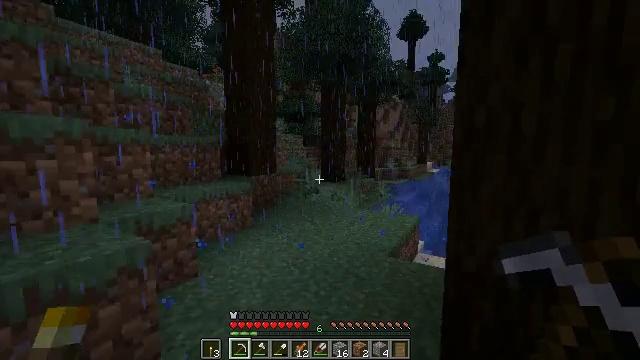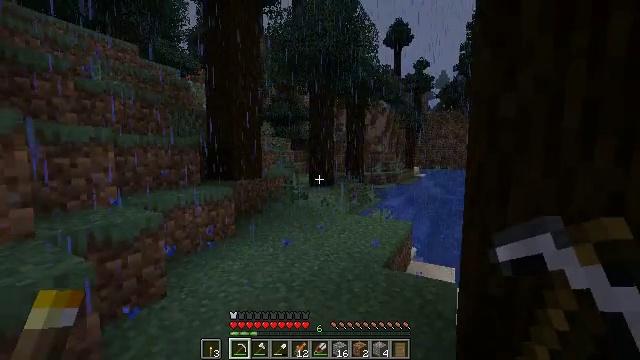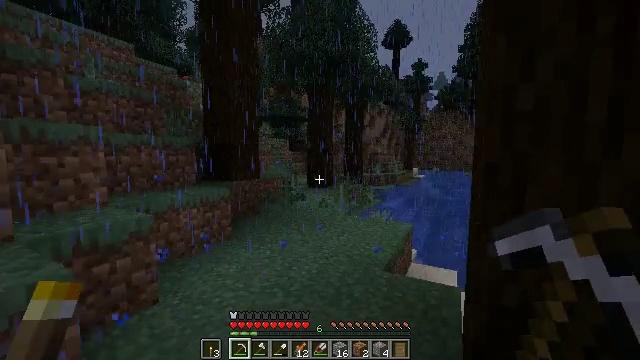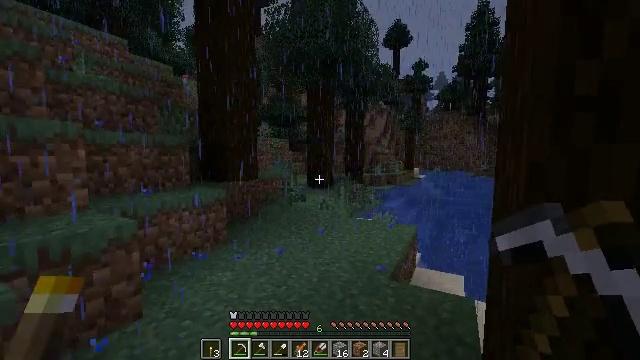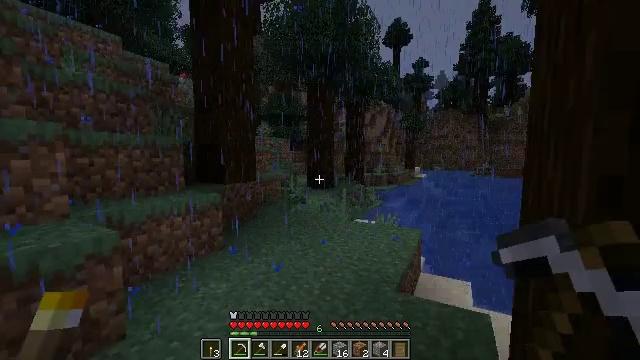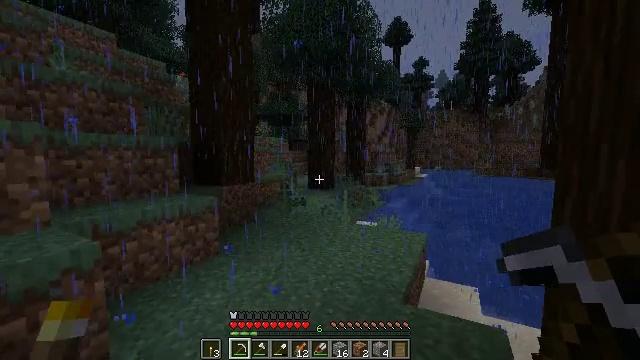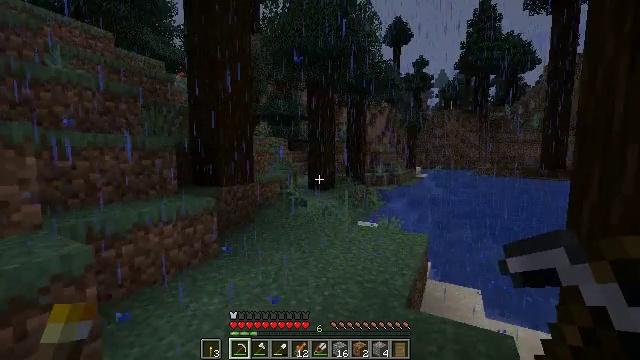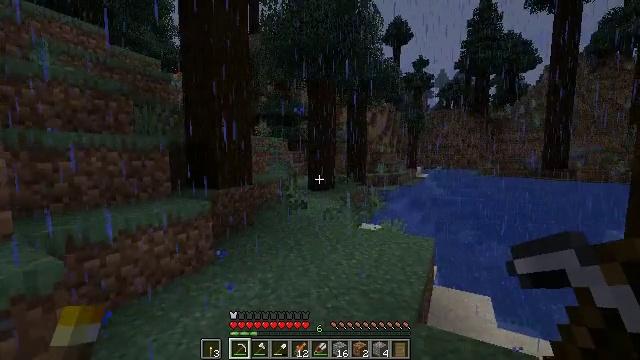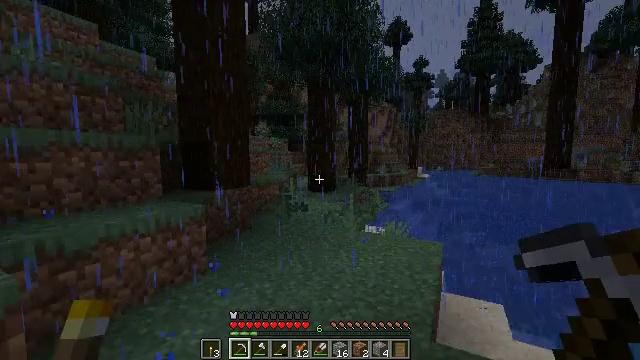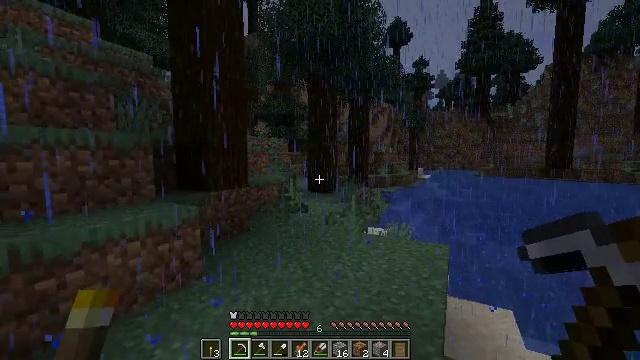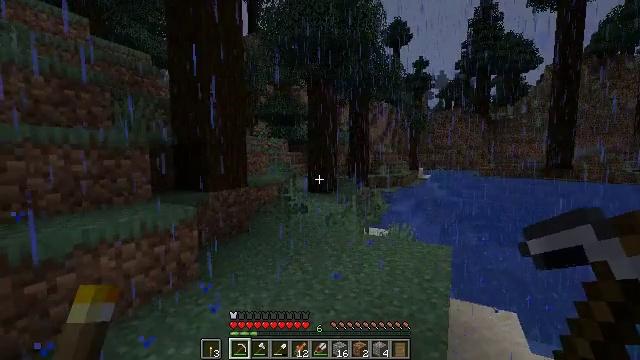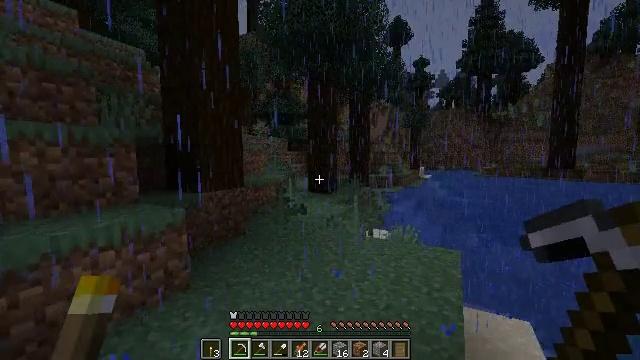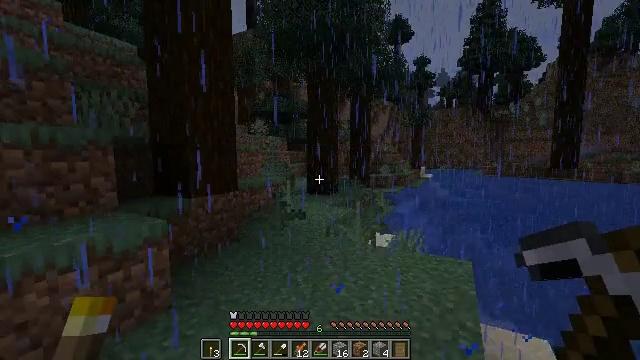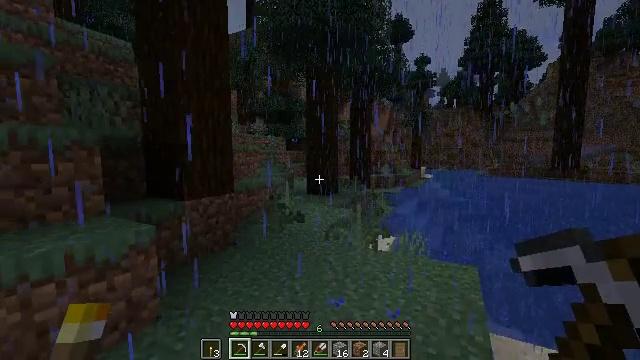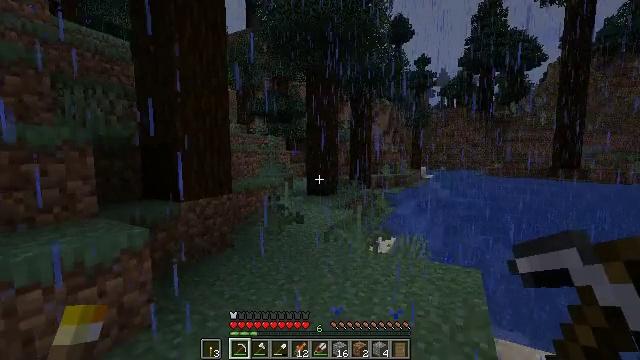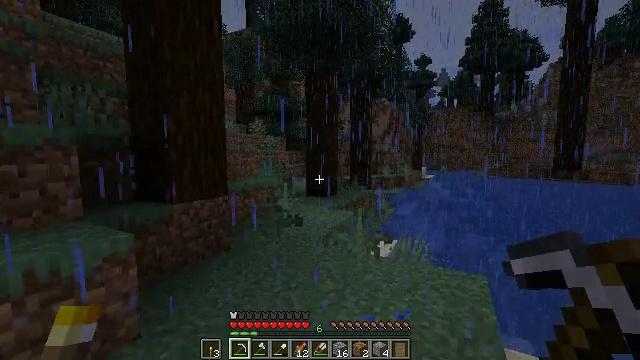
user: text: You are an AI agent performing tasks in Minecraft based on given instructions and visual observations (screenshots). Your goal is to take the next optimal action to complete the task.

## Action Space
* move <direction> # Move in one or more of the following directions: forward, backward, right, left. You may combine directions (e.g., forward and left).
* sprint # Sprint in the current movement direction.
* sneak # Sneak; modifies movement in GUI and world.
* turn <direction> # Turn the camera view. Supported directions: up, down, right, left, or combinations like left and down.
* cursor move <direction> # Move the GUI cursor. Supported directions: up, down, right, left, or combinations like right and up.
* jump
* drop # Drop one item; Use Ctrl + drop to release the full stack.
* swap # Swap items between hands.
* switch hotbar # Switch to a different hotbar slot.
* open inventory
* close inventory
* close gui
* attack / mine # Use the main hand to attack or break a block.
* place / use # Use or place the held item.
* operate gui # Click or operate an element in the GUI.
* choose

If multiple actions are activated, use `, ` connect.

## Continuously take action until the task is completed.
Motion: motion action
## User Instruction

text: Break the sweet berry bush to collect berries.
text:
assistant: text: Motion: move forward, turn right
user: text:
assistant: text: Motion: move forward
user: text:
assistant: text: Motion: move forward
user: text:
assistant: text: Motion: move forward
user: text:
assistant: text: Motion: move forward
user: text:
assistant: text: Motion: move forward
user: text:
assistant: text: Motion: move forward
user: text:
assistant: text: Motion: move forward
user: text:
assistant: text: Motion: move forward
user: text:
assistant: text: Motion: move forward
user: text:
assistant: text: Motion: move forward
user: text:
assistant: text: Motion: move forward
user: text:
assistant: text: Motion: move forward
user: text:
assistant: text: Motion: move forward
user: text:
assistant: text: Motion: move forward
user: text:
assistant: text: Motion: move forward
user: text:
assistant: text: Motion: move forward
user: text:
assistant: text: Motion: move forward
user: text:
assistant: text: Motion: move forward
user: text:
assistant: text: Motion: move forward
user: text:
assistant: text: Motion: move forward
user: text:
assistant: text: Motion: move forward
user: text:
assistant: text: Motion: move forward
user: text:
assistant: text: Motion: move forward
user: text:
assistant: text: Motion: move forward
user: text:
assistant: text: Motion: move forward and move right, turn left
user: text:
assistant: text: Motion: move forward and move right, turn left and up
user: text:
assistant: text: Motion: move forward and move right, turn left and up
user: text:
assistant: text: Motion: move forward, turn left
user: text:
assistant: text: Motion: move forward